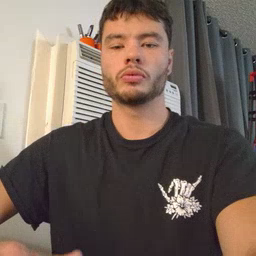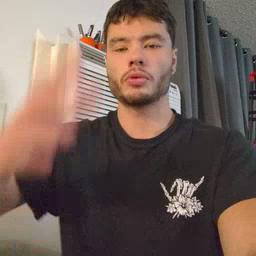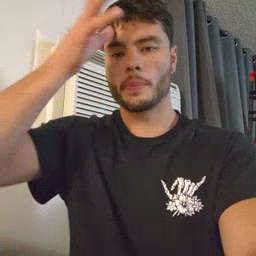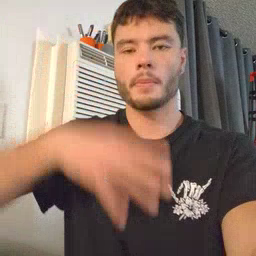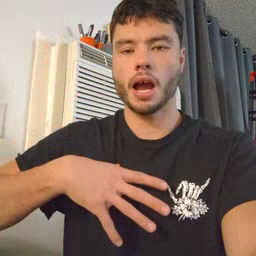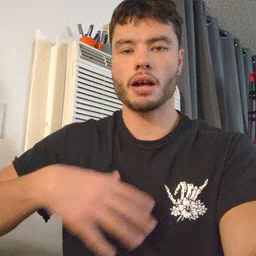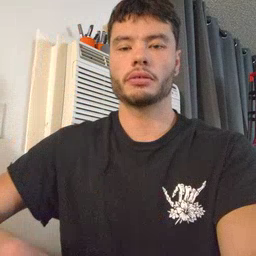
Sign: man